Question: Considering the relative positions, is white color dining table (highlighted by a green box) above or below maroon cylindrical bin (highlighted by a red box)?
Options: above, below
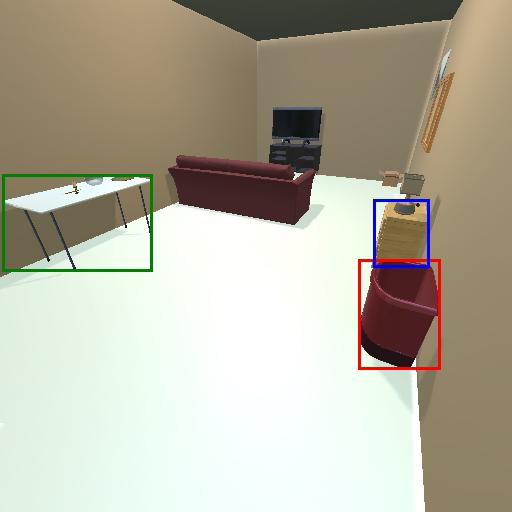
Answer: above